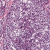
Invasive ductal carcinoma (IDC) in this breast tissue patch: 0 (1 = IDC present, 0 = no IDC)